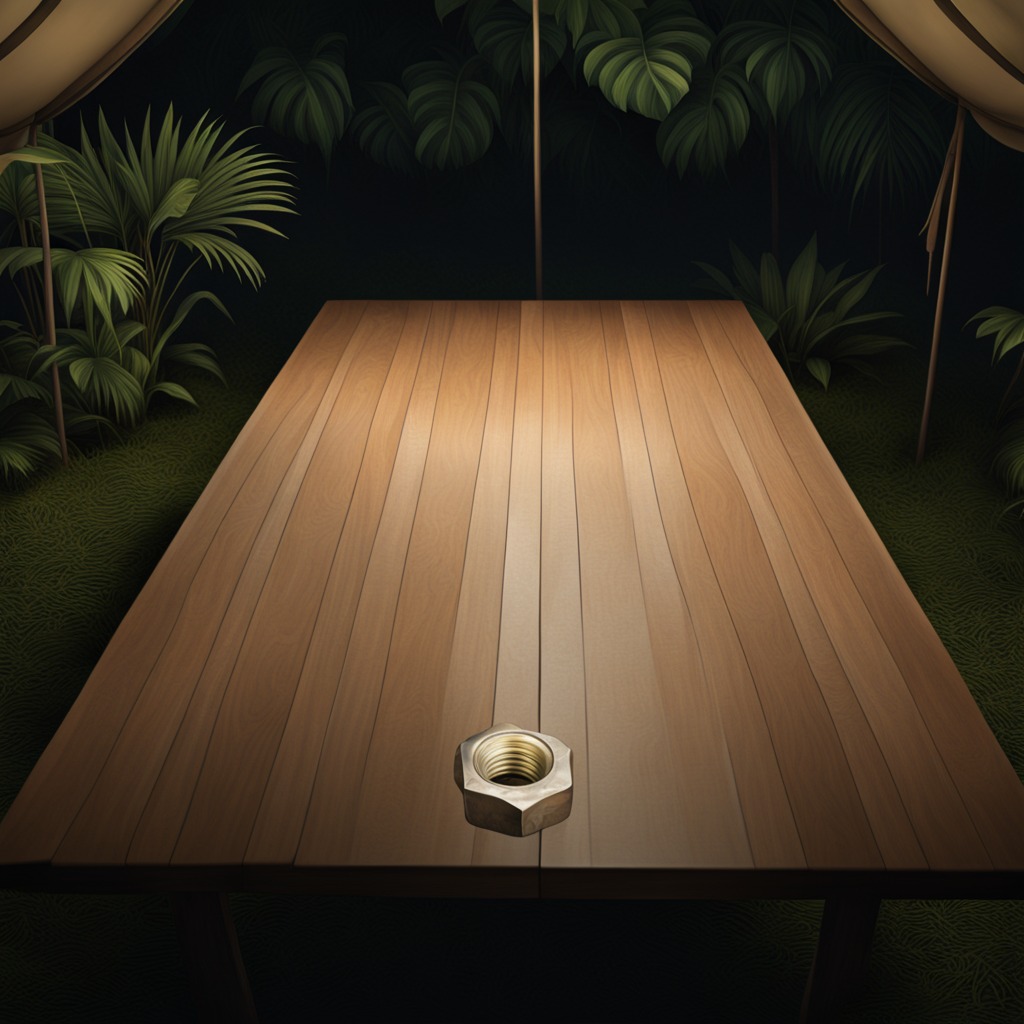
A metal nut is lying on a wooden table inside a jungle field workshop tent at night.